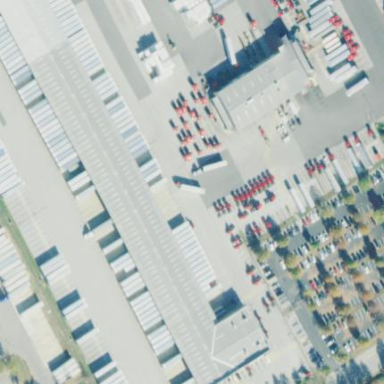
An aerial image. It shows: Warehouse.